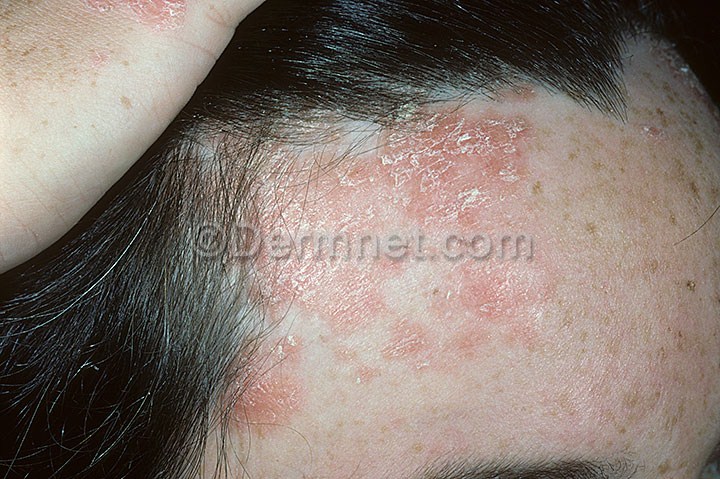
Disease: Psoriasis pictures Lichen Planus and related diseases